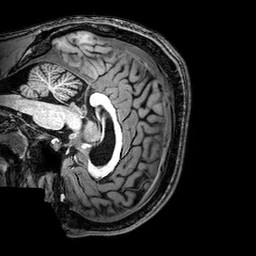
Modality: T1w
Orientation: sagittal
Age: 21
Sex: male
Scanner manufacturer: philips
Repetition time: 0.008181 s
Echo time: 0.00373 s